Field crop: maize
Growth stage: 1
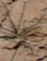
Species: lolium